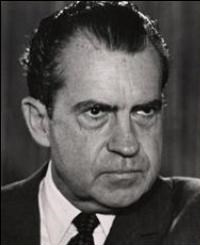
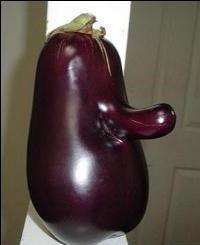
Blend attribute: Face Shape
Blending difficulty: High
Creative potential: Medium